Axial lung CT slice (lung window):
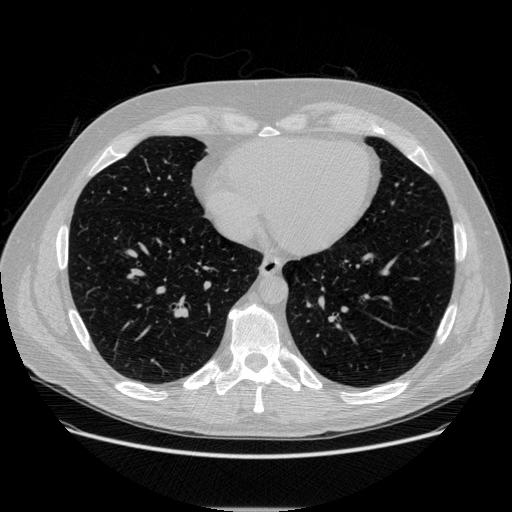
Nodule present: no